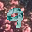
Label: 9